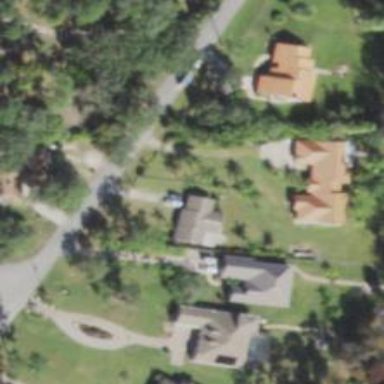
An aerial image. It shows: Driveway leading to service road.